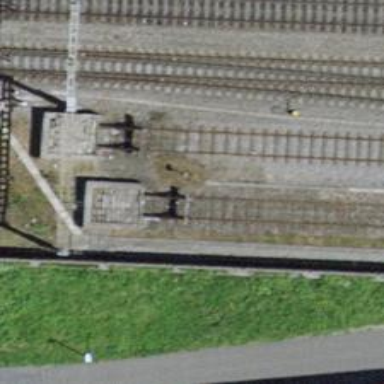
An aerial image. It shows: Railway buffer stop.